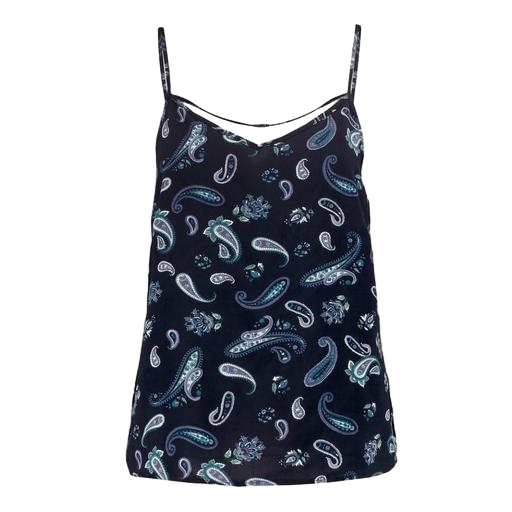
black printed cami, blue printed tank, patterned tank top, white background